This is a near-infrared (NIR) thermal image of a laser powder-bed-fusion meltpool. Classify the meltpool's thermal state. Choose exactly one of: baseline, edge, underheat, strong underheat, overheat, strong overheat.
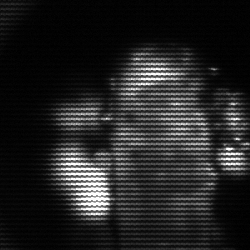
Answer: strong underheat